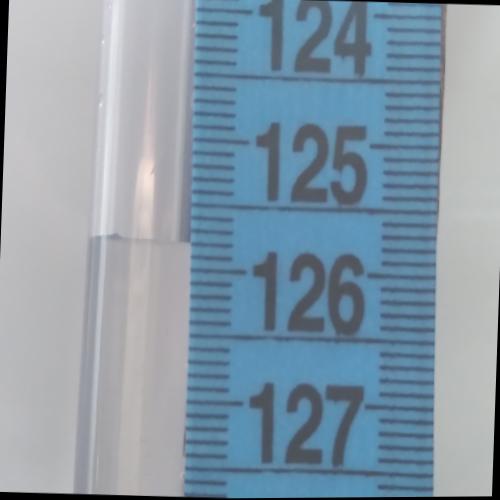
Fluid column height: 125.8 cm